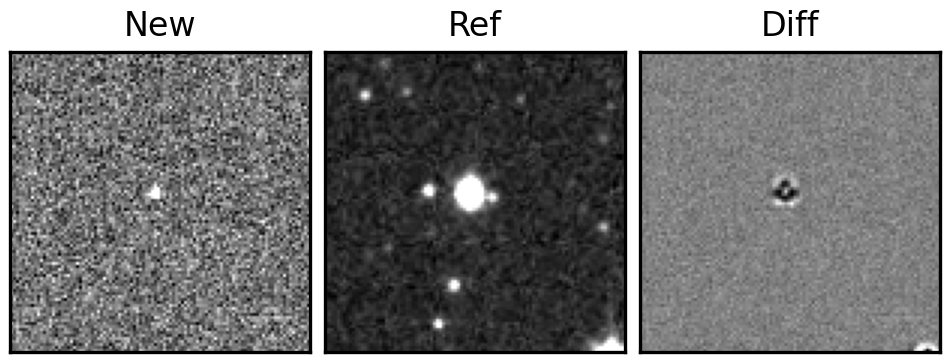
Label: bogus